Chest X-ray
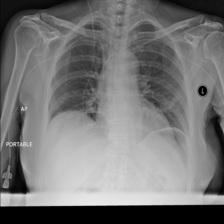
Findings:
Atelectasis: negative
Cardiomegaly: negative
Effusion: negative
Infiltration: negative
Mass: negative
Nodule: negative
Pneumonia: negative
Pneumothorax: negative
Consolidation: negative
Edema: negative
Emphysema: negative
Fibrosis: negative
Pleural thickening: negative
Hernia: negative